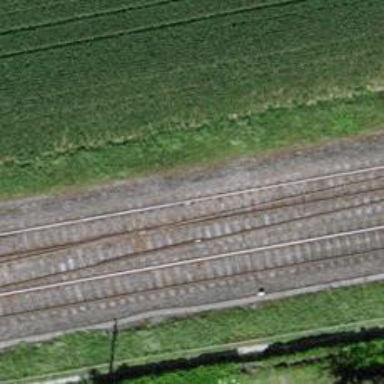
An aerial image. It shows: Railway with electrified contact lines.